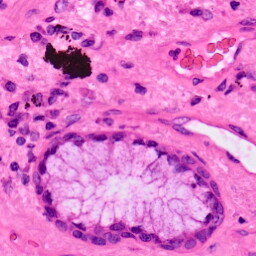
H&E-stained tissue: Lung